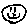
Label: smiley face